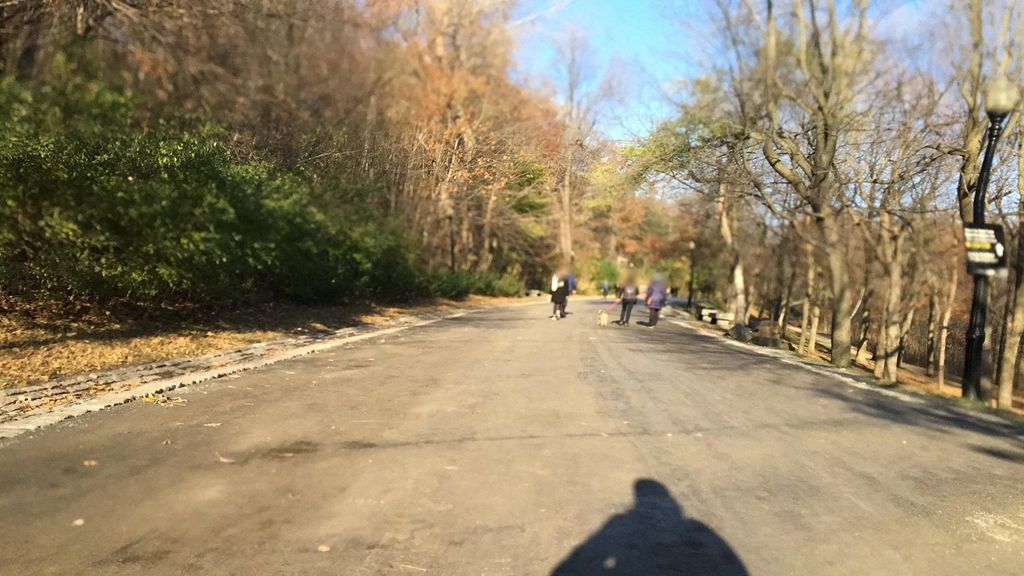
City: montreal